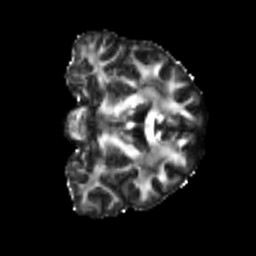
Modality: FA
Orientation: coronal
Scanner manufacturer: siemens
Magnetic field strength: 3 T
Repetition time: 4 s
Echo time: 0.0594 s